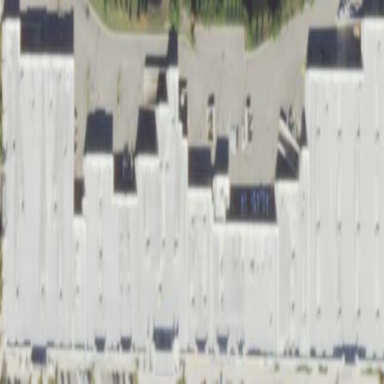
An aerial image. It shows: Mall building.